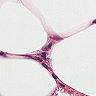
Metastatic tissue present: no